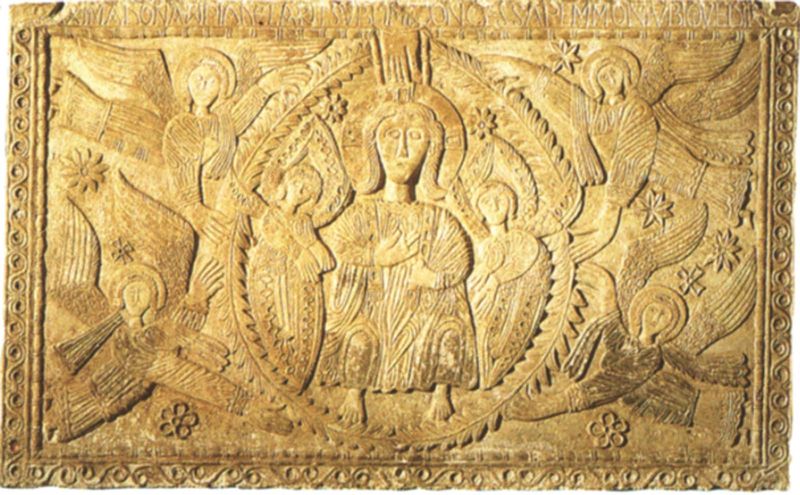
Titel: Ratchis-Altar
Standort: Cividale (EU - I)
Schlagwörter: flügel, gelb, sitzen, blume, blumen, blüten, ornament, halten, rahmen, stein, kirche, gewand, gold, haare, fliegen, kreis, engel, relief, füße, kreuz, stern, sterne, kranz, heiligenschein, kreuze, christus, jesus, heilige, trompete, mandorla, steinbild, vlume, 500